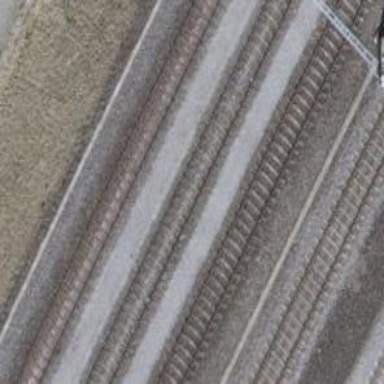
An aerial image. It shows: Single-track electrified railway siding with contact line for service.